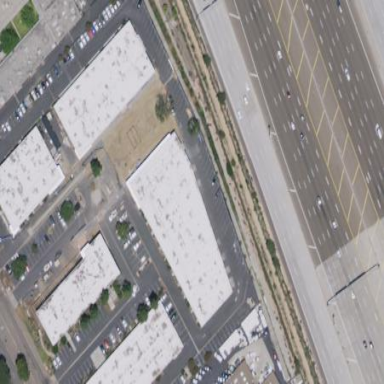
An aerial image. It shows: Industrial building.